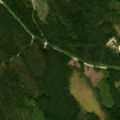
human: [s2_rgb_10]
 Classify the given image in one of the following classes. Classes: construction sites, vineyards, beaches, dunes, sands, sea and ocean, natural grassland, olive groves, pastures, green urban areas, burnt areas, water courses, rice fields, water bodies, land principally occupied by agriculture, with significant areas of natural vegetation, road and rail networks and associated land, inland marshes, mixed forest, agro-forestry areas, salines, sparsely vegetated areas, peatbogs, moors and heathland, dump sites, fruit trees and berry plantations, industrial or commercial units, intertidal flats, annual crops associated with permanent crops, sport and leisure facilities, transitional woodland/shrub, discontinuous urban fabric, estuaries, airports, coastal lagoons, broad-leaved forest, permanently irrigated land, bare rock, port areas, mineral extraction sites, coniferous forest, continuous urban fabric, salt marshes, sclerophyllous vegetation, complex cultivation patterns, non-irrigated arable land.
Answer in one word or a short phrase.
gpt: coniferous forest, mixed forest, transitional woodland/shrub